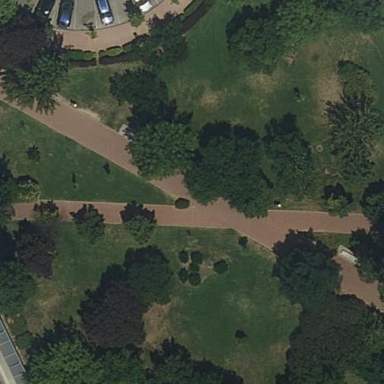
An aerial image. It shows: Park.